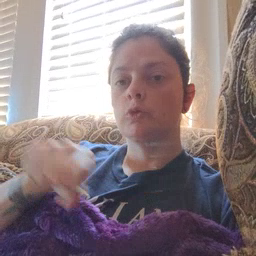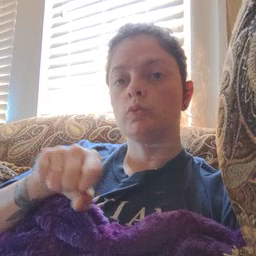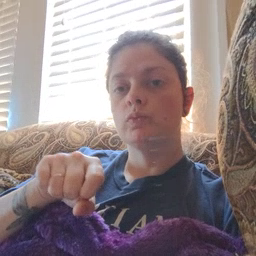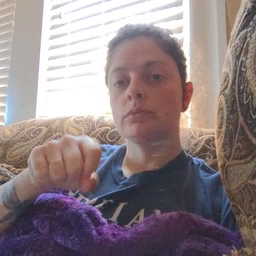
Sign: shoe